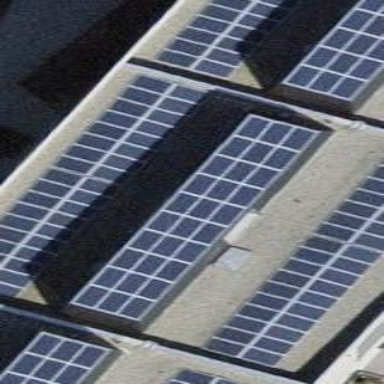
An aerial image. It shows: Solar power generator with photovoltaic panels.